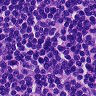
Metastatic tissue present: no